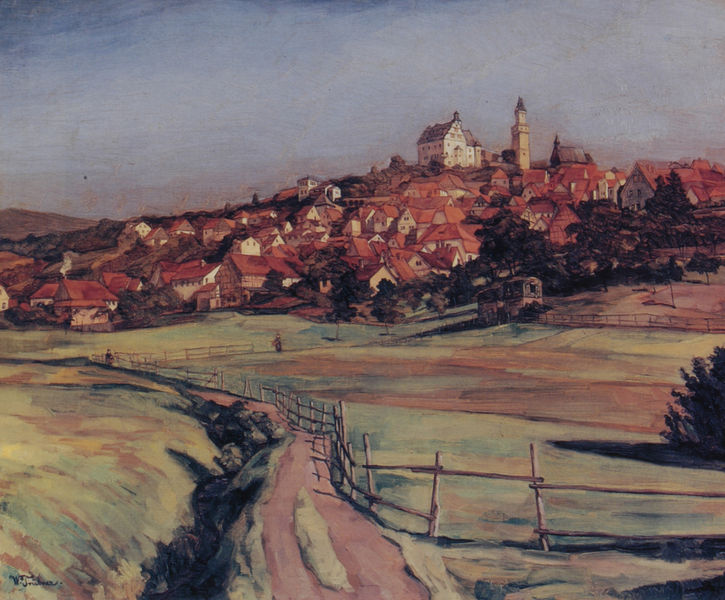
Titel: Cronberg im Taunus
Künstler: Heinrich Wilhelm Trübner
Institution: (Privatbesitz)
Schlagwörter: baum, berg, blau, dunkel, gemälde, himmel, mann, schatten, bäume, gelb, grün, kirchturm, landschaft, menschen, stadt, abend, braun, fenster, hell, holz, licht, schwarz, straße, dach, gras, haus, rasen, rot, schloss, weg, wiese, zaun, malerei, blass, mensch, signatur, öl, bach, dämmerung, felder, horizont, häuser, hügel, natur, weide, busch, büsche, gatter, hütte, kirche, rauch, sonne, sträucher, wiesen, land, rosa, anhöhe, schornstein, turm, sommer, ansicht, ort, vedute, hang, dorf, dächer, ziegel, hütten, latten, zäune, signiert, holzzaun, böschung, querformat, ortschaft, stadtansicht, burg, kloster, ölmalerei, rathaus, wanderer, malerie, blick aufs dorf, dücher, graben, harmonisch, kronberg, taunus, weidezaun, zauhn, 20. jh